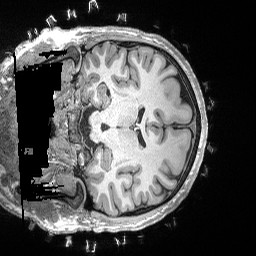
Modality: T1w
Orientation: coronal
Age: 25
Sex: male
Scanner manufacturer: siemens
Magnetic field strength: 3 T
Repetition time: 2.53 s
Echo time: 0.00169 s